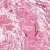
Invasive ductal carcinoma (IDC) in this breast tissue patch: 0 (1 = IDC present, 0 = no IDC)